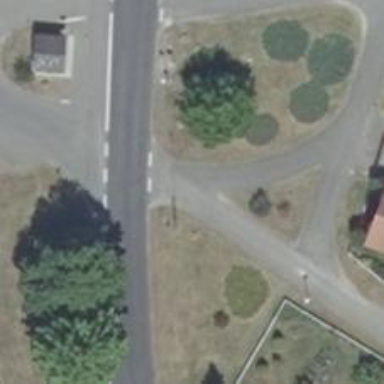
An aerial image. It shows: Asphalt road in residential area.